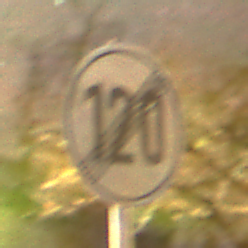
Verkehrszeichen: EndeGeschwindigkeit120
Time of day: Night
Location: Outdoor (Suburban)
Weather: Clear
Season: NotSpecified
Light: Artificial